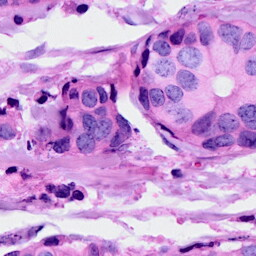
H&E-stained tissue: Breast